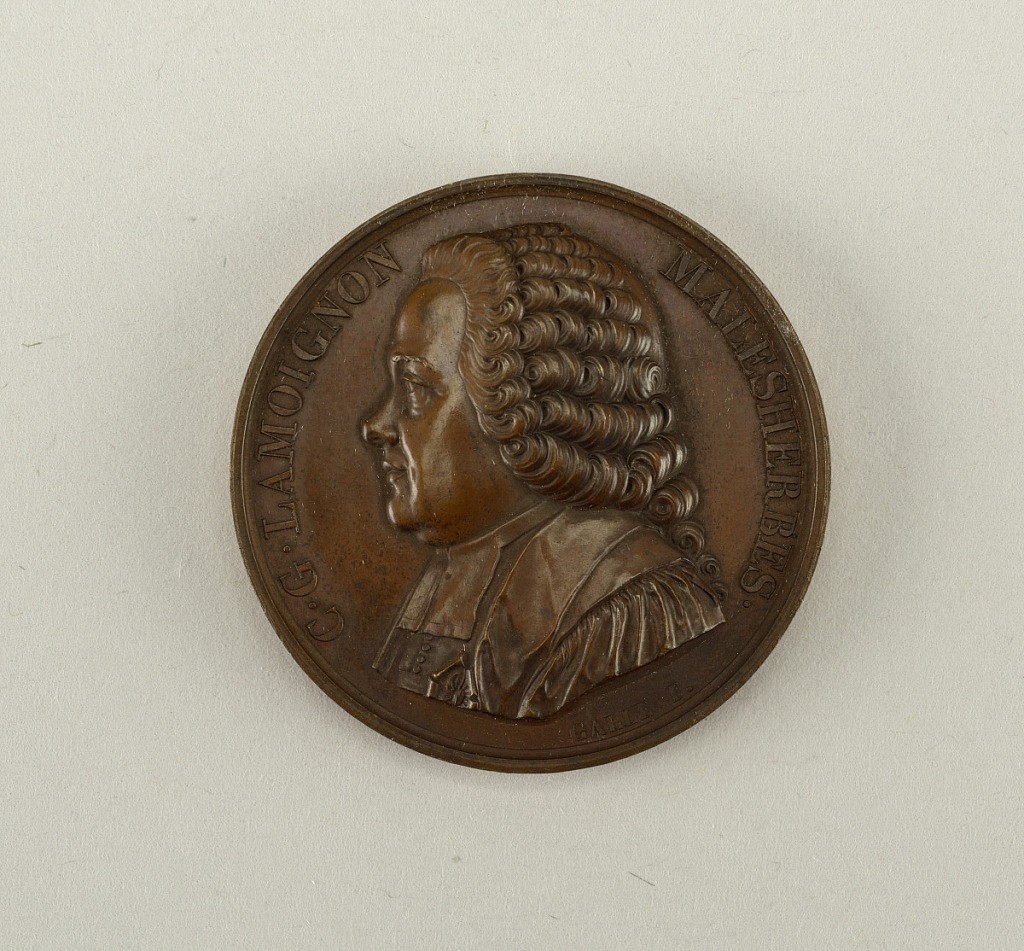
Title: Medal Commemorating Lamigoignon Malesherbes
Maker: André Galle, France, 1761 - 1844
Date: ca. 1819
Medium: Cast bronze
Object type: Medal
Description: Bust of Guillaume-Chrétien de Lamoignon de Malesherbes (1721 -1794).